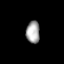
Tissue: lung
Cell type: Myeloid cells
Senescence score: 0.2388
Nuclear area (px): 297
Mean DAPI intensity: 164.71